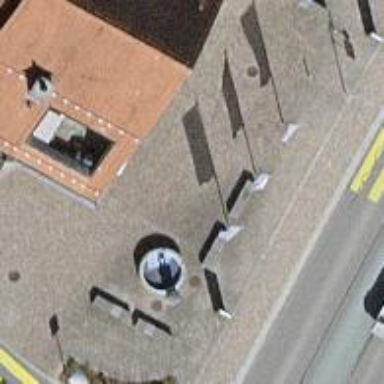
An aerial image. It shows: Flagpole structure.